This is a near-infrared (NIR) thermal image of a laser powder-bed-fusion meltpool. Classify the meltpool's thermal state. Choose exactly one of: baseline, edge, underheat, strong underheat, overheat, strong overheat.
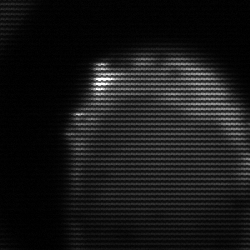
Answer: edge